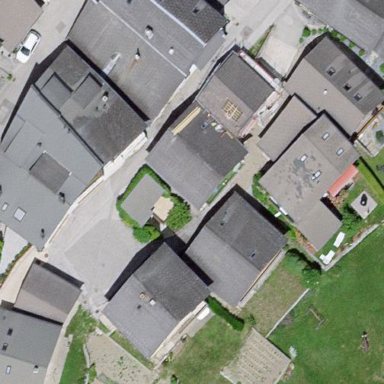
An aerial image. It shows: Simple house.